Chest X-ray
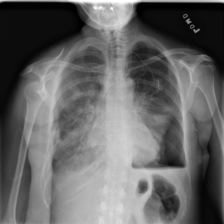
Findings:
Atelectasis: negative
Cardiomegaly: negative
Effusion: positive
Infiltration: negative
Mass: negative
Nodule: negative
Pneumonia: negative
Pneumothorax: positive
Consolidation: negative
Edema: negative
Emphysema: negative
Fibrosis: negative
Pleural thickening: negative
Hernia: negative